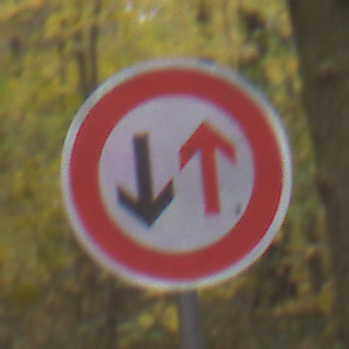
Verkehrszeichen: VorrangDesGegenverkehrs
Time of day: MorningAfternoon
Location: Outdoor (Nature)
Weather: Overcast
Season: Autumn
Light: Natural